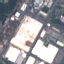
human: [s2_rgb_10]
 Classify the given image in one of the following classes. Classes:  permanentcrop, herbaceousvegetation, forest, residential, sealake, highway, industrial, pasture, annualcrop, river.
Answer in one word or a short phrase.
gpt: Industrial